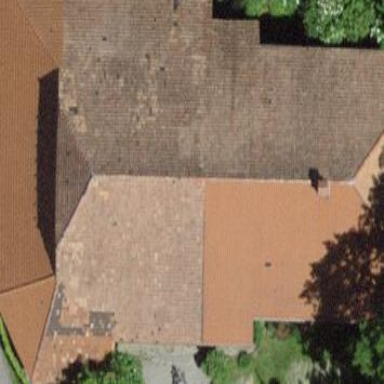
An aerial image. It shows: Building with gabled roof made of roof tiles.